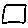
Label: square